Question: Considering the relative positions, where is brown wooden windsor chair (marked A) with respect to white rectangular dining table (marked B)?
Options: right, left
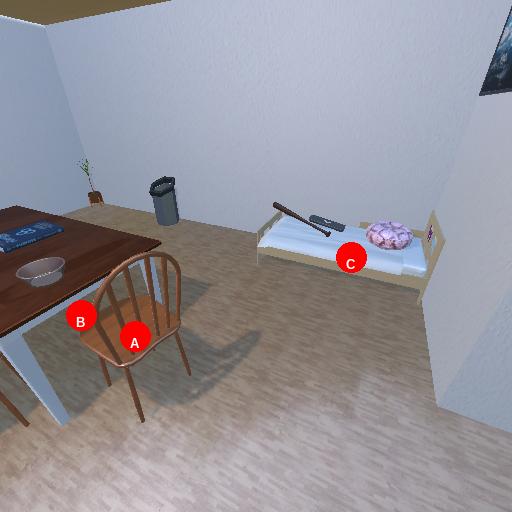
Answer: right